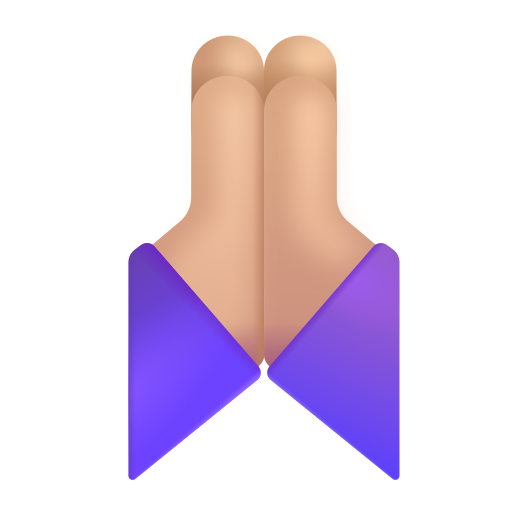
folded hands color  light